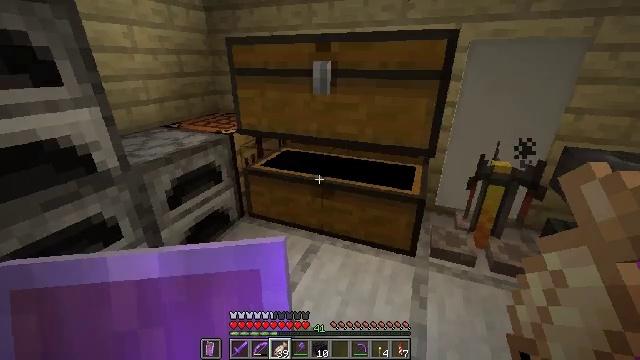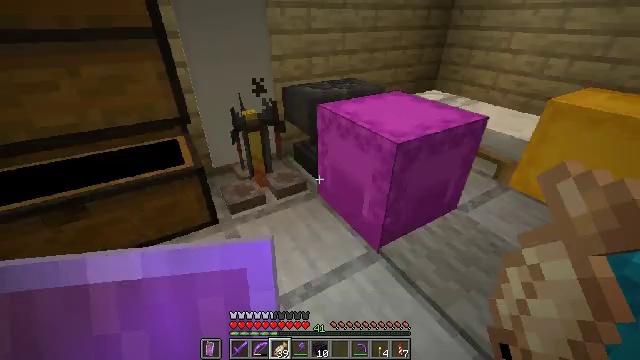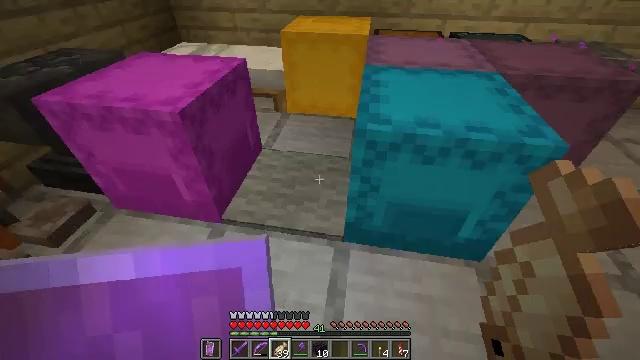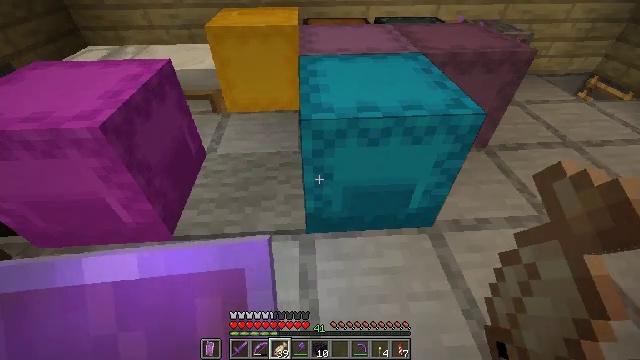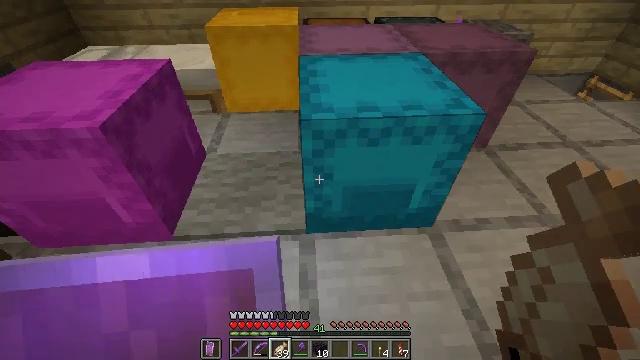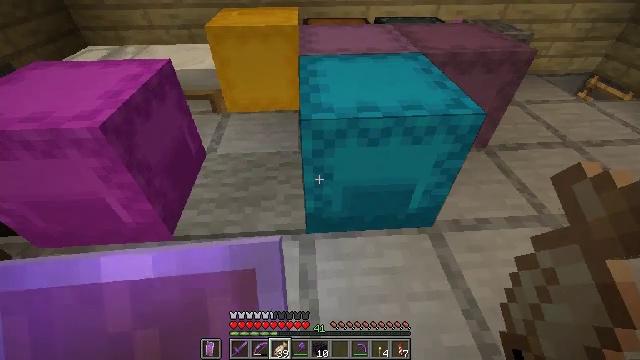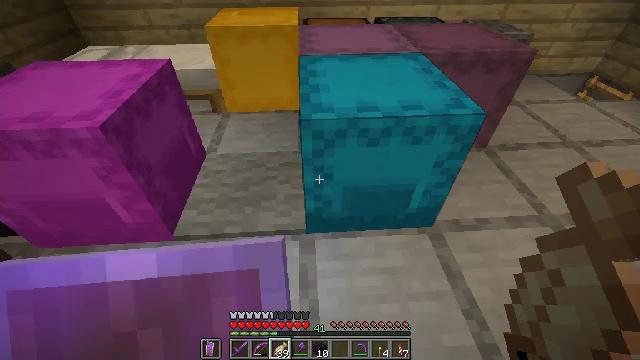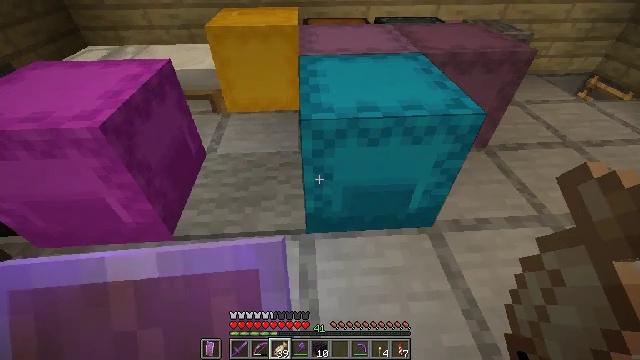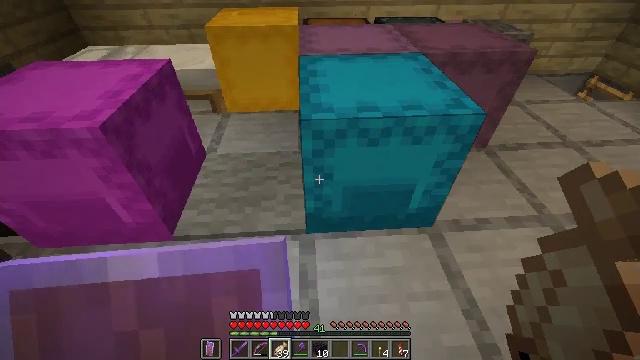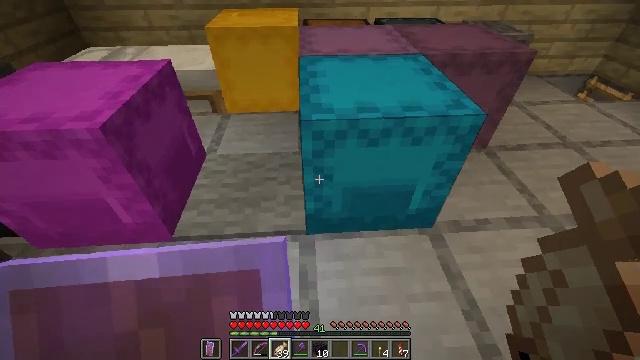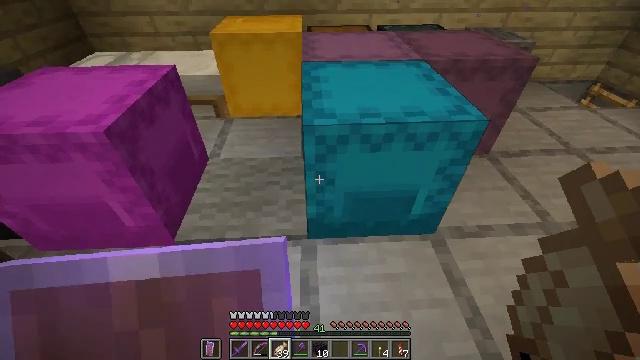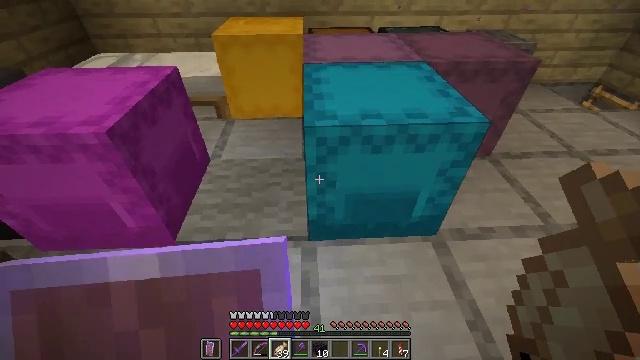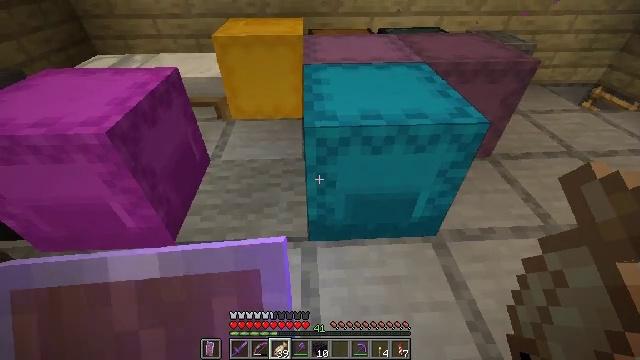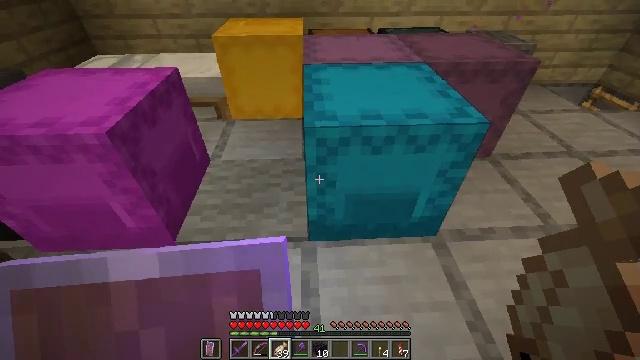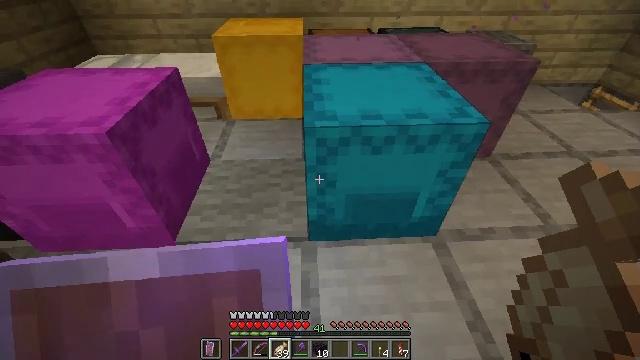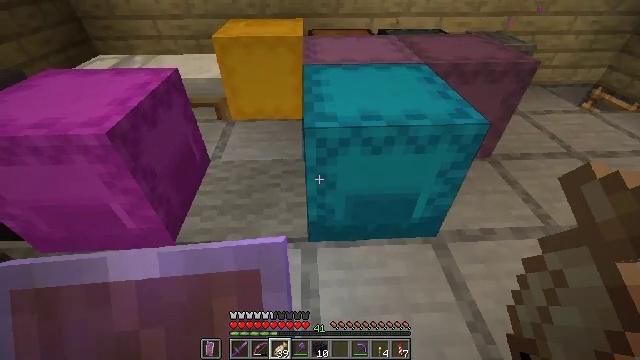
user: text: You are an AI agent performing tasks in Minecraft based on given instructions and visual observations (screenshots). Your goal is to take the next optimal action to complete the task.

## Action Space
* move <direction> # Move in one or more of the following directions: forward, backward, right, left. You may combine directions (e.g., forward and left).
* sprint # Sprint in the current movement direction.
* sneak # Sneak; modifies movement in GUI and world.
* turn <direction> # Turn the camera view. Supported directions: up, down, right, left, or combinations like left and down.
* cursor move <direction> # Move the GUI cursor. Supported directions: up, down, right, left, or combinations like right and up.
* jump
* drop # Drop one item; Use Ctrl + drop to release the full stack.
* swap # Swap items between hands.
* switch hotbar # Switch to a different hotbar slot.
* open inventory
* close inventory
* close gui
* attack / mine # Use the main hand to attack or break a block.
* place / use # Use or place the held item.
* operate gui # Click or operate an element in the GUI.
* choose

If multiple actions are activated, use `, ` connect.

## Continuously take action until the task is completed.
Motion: motion action
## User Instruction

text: Craft the brown dye.
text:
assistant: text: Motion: turn right and down
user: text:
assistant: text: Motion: turn right and down
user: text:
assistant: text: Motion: turn right and down
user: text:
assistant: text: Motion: no_op
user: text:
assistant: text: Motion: no_op
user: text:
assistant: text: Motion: no_op
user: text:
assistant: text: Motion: no_op
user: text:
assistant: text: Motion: no_op
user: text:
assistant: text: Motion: no_op
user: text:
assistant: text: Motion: turn up
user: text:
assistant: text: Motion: no_op
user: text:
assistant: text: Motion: no_op
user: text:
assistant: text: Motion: no_op
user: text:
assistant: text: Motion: no_op
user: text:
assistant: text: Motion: no_op
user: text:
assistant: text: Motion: no_op
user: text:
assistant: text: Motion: no_op
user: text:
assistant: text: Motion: turn left and up
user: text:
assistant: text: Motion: turn left and up
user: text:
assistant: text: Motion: turn left and up
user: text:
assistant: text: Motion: no_op
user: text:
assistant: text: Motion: turn up
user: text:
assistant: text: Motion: turn right and up
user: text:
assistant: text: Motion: turn up
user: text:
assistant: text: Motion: no_op
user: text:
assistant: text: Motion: no_op
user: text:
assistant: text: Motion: no_op
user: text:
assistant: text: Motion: no_op
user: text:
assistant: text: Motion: turn right and up, use / place
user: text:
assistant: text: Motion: use / place